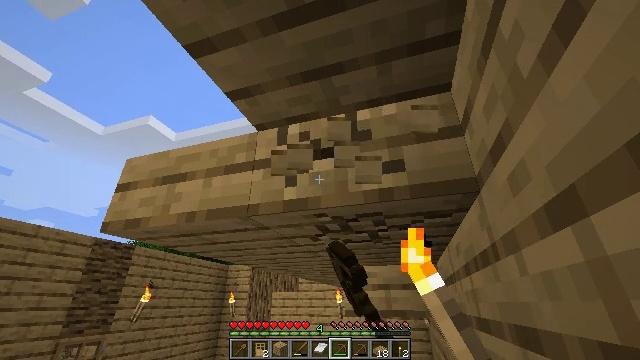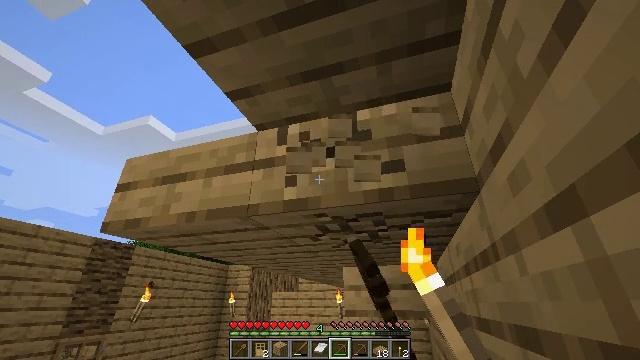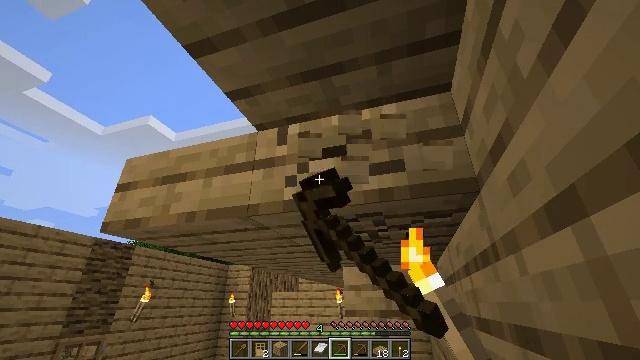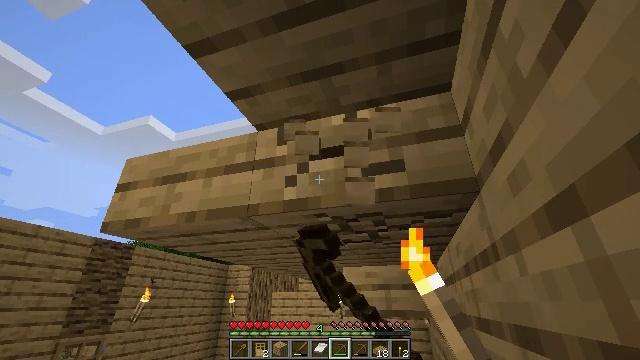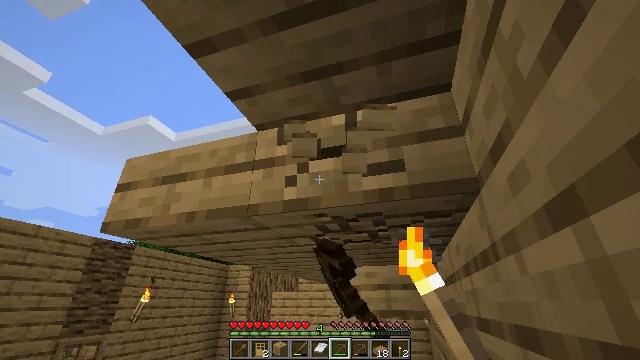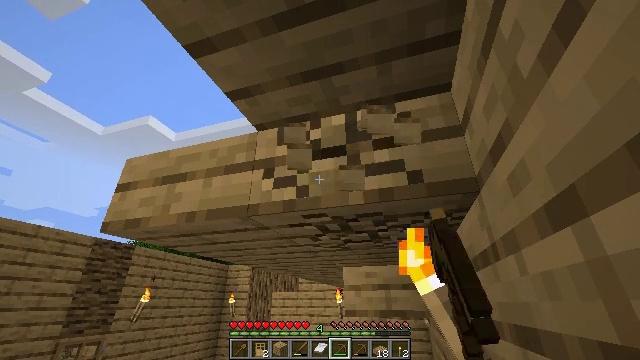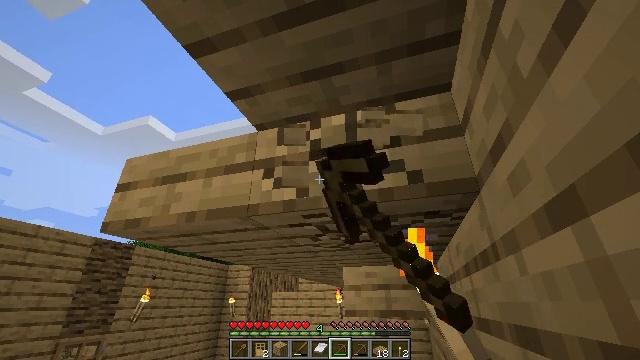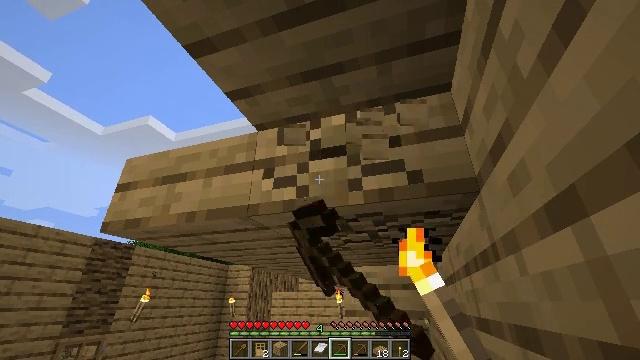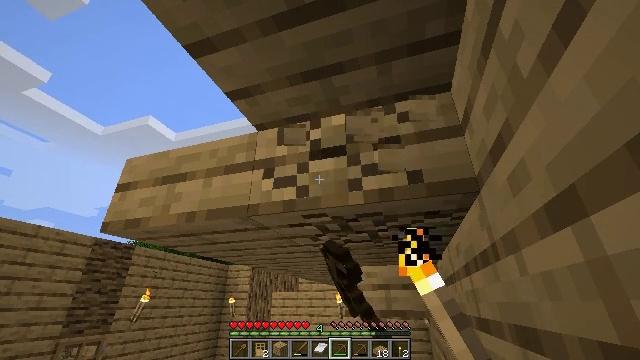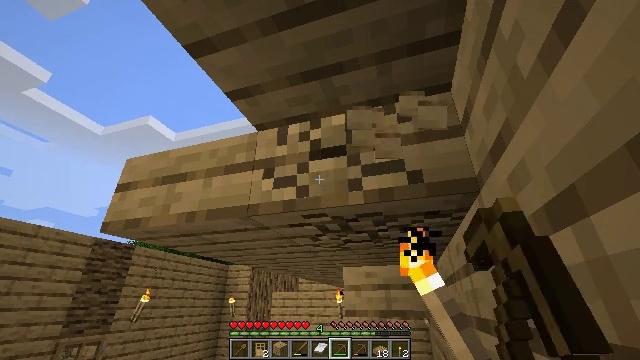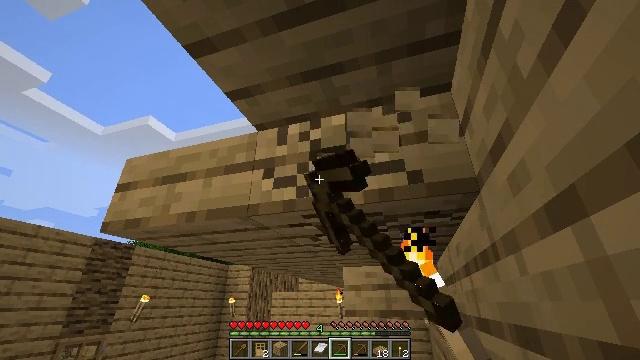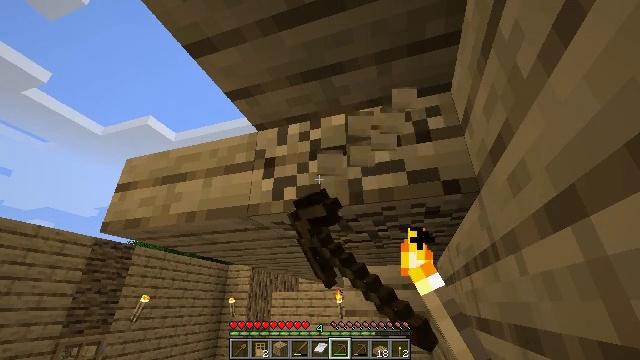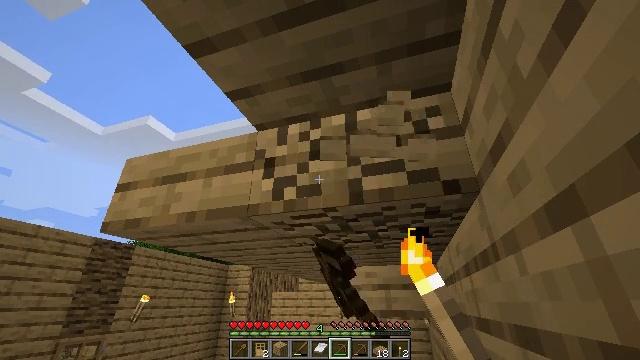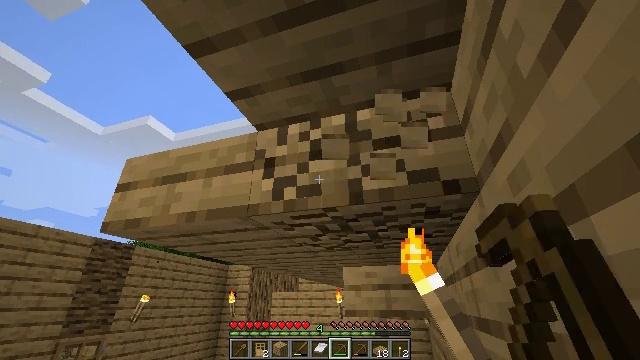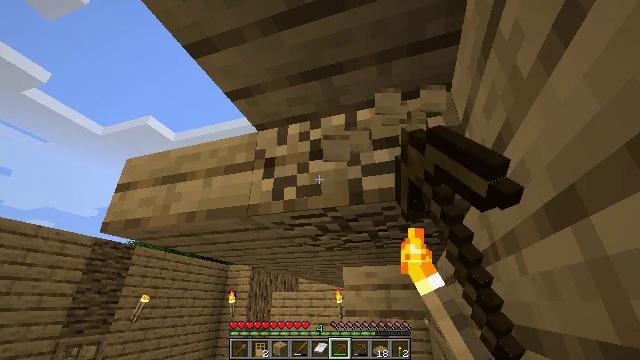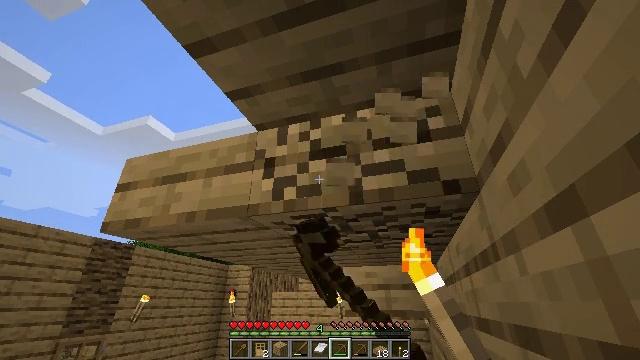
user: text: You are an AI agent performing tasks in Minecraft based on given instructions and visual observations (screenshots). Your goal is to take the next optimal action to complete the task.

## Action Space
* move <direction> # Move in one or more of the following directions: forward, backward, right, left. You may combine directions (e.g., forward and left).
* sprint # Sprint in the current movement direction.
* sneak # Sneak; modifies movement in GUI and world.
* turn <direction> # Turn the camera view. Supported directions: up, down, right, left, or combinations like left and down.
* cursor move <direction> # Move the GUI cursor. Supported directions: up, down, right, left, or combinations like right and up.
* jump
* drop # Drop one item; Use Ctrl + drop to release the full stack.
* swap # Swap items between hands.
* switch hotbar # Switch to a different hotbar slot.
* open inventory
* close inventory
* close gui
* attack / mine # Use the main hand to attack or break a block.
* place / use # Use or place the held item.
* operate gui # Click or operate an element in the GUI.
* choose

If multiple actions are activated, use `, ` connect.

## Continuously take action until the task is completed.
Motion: motion action
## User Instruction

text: Dig up the oak slab used in construction.
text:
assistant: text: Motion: attack / mine
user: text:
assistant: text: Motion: attack / mine
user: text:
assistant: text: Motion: attack / mine
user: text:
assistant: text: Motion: attack / mine
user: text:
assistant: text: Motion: attack / mine
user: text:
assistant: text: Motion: attack / mine
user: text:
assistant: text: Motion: attack / mine
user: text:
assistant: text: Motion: attack / mine
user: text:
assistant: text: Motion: attack / mine
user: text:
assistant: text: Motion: attack / mine
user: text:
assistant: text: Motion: attack / mine
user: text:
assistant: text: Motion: attack / mine
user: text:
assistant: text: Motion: attack / mine
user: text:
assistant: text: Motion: attack / mine
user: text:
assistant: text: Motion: attack / mine
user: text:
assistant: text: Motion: attack / mine
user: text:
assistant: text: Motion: attack / mine
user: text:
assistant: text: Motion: attack / mine
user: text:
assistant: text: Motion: attack / mine
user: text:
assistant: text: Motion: attack / mine
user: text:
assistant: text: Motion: attack / mine
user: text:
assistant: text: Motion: attack / mine
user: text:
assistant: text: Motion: attack / mine
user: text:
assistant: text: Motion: attack / mine
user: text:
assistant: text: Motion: attack / mine
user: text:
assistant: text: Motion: attack / mine
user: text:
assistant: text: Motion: attack / mine
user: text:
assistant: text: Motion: no_op
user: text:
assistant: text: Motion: no_op
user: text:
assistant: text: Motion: turn left and down